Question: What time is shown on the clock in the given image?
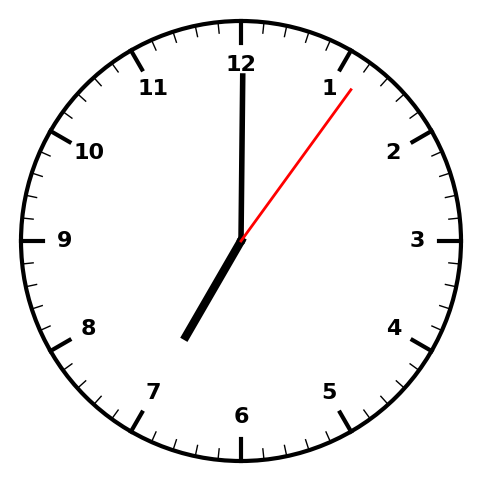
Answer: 07:00:06